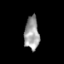
Tissue: skin
Cell type: Others
Senescence score: 0.73
Nuclear area (px): 478
Mean DAPI intensity: 157.653